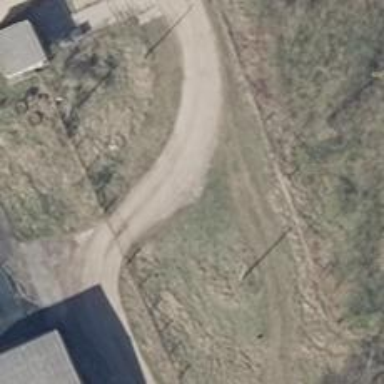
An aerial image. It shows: Driveway.